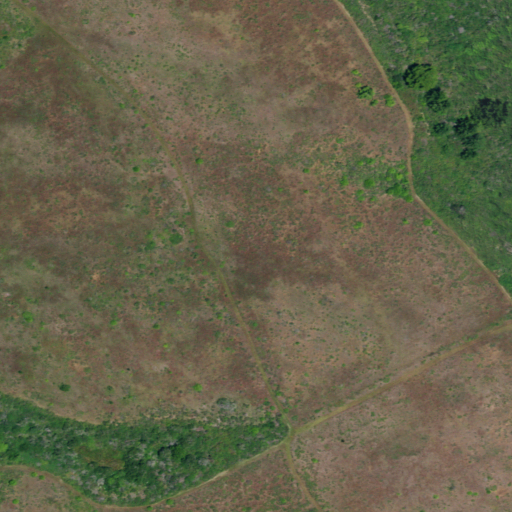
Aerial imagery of plain(s) in California named The Mesa containing shrub and mixed forest